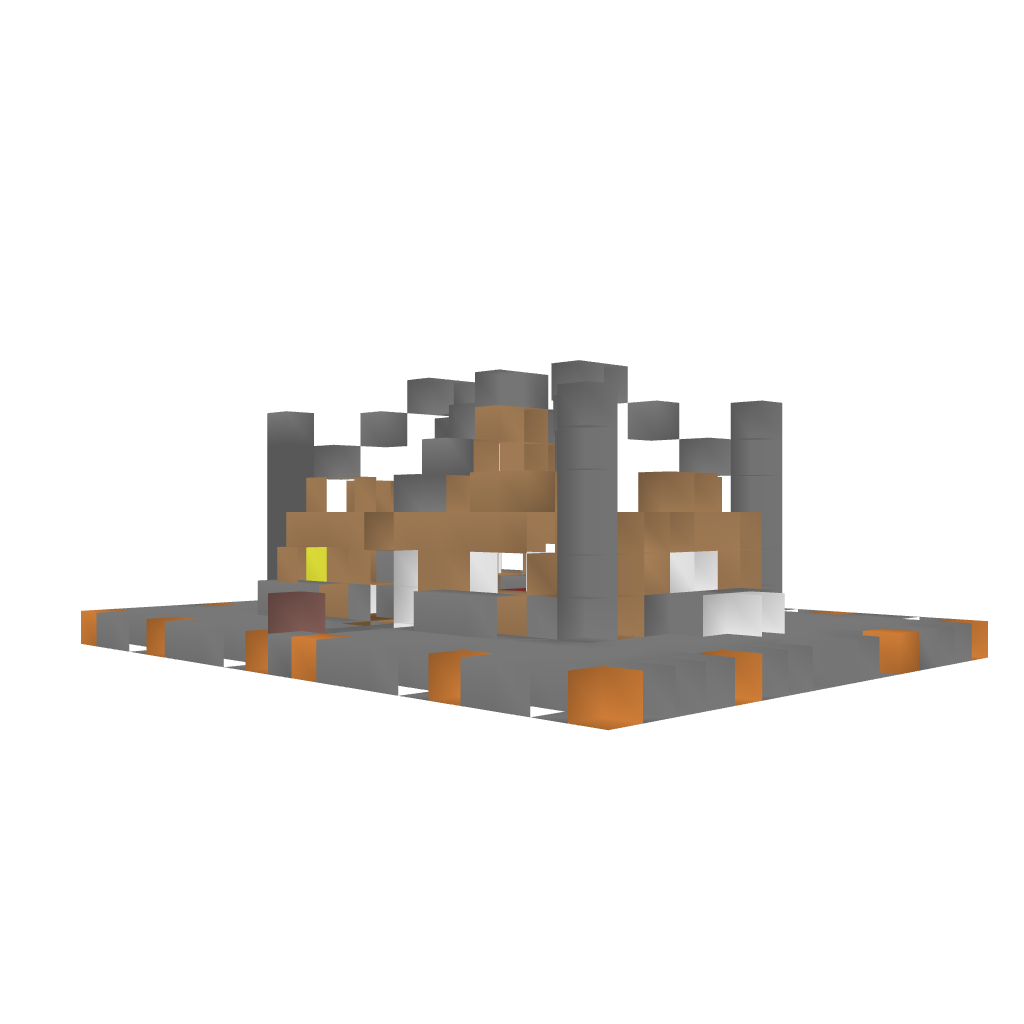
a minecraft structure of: Worker's Cottage bad low quality